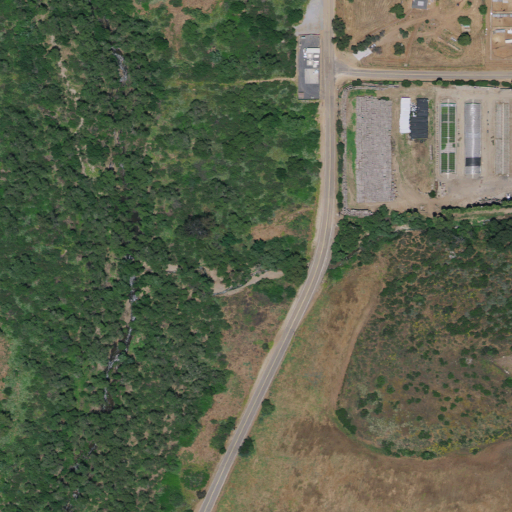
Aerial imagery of valley in California named Gopher Canyon containing woody wetlands, low intensity development, shrub, open development, medium intensity development, and high intensity development